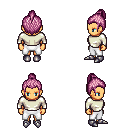
a pixel art fantasy rpg character, female body template, human, tanned skin, white long-sleeve shirt, white pants, pink short topknot hairstyle, metal boots, four views (front, back, left, right), 2x2 character sprite sheet, small pixel art, hard edges, no anti-aliasing